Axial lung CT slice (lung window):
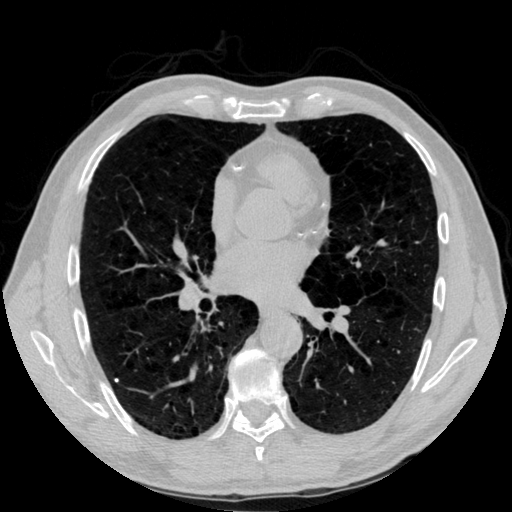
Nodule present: yes
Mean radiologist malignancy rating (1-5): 1